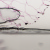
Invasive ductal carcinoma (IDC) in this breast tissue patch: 0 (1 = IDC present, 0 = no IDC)